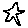
Label: star